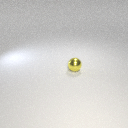
small yellow metal sphere